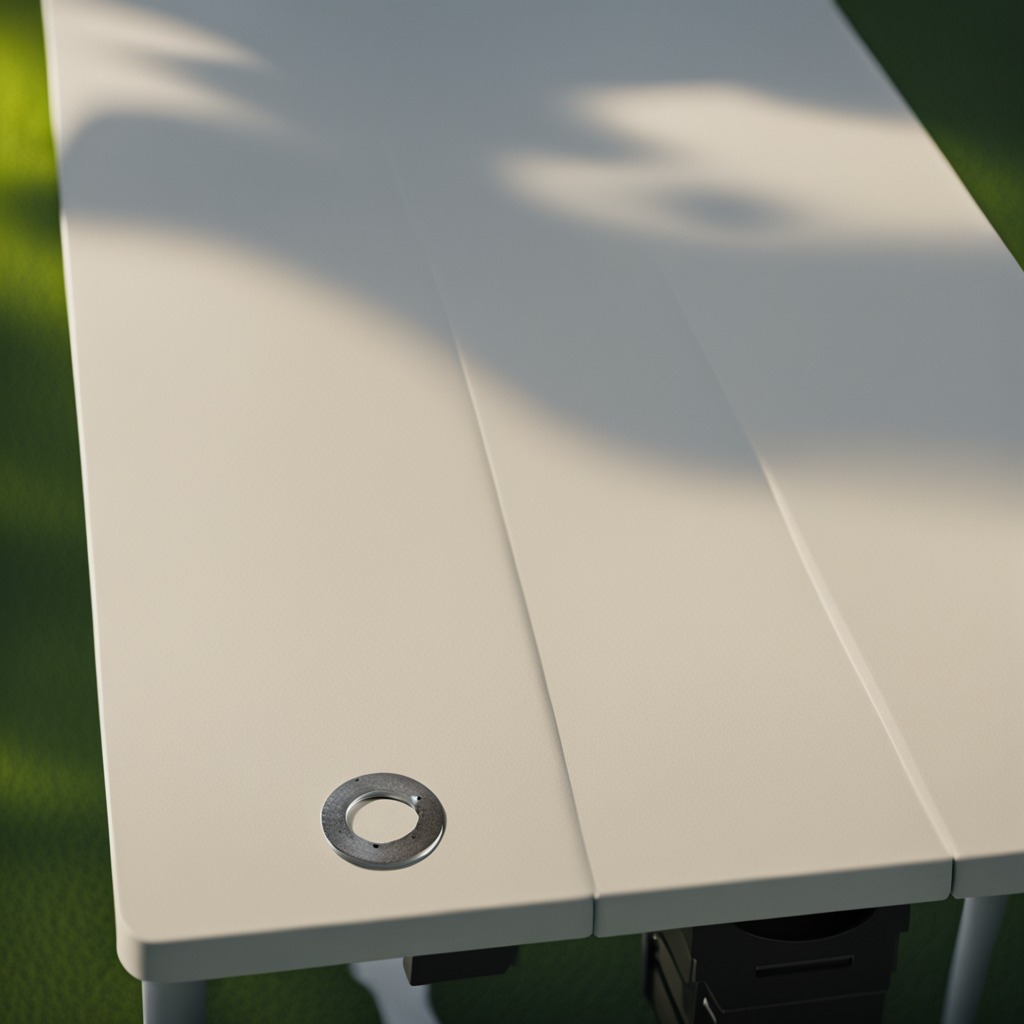
A flat metal washer is lying on a clean utility table in a temporary outdoor tool station afternoon light present textured surface.